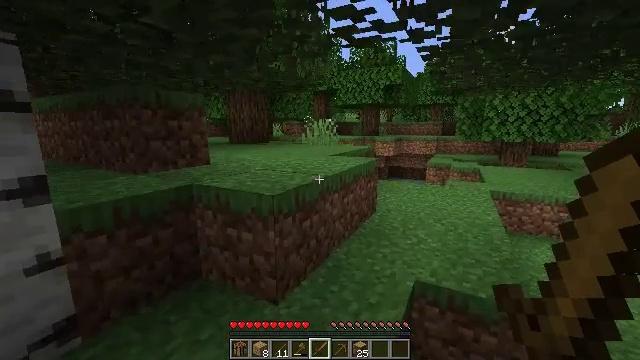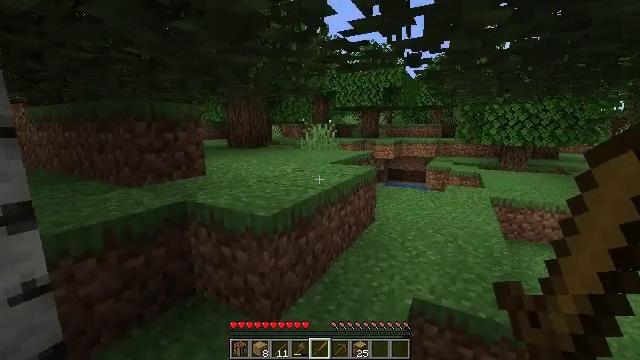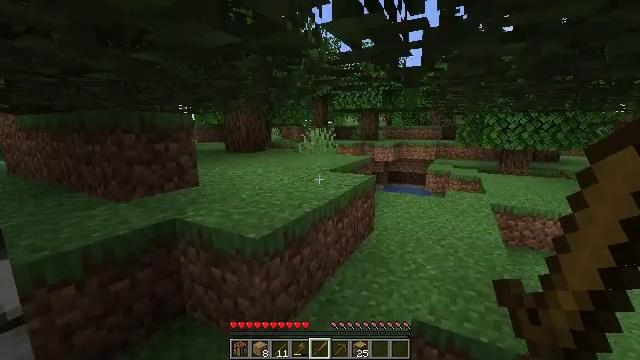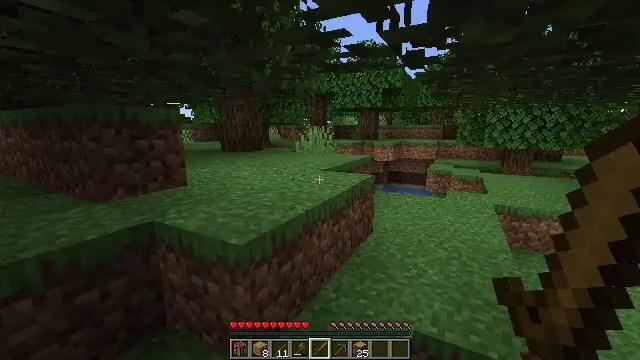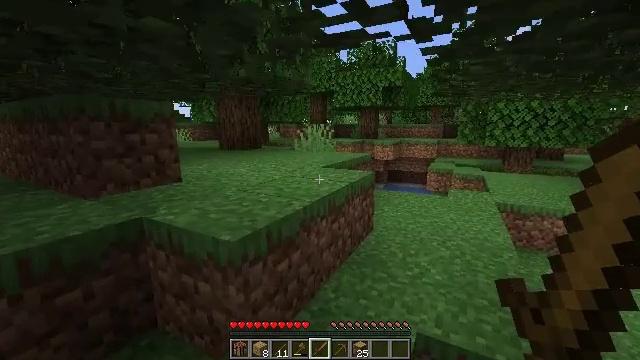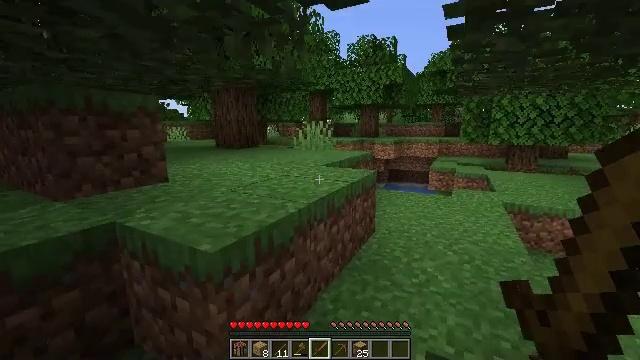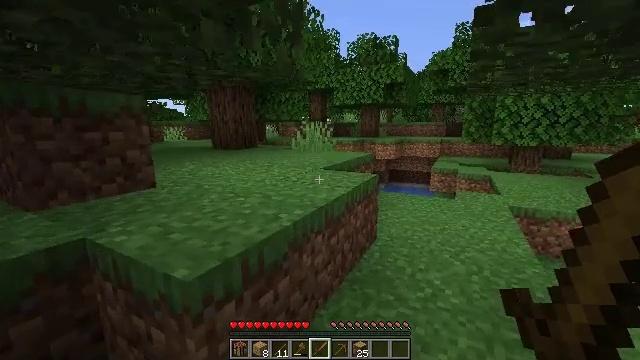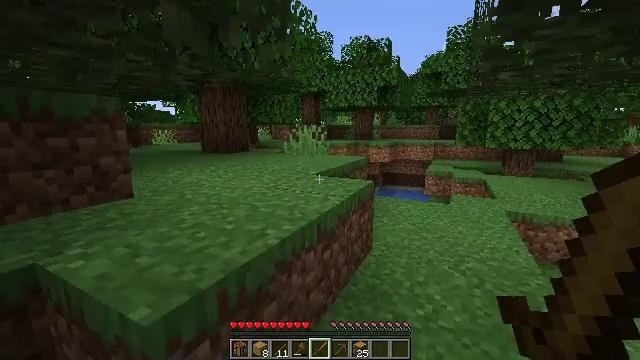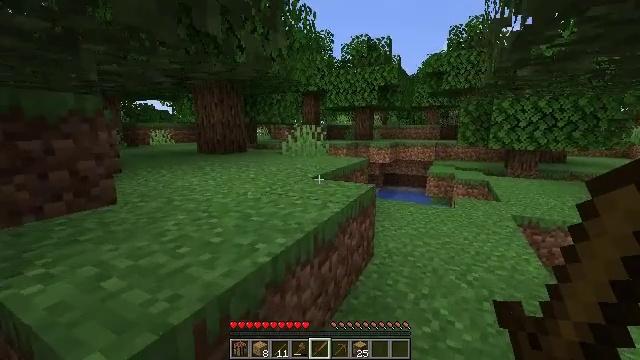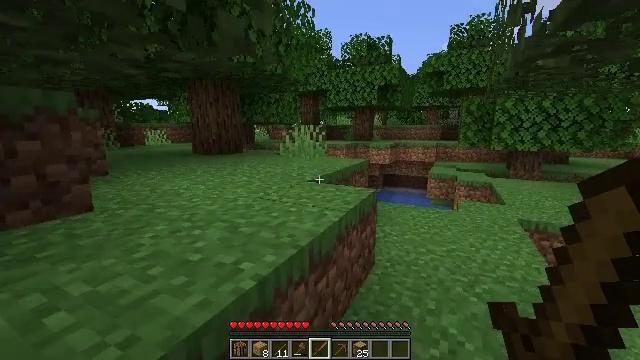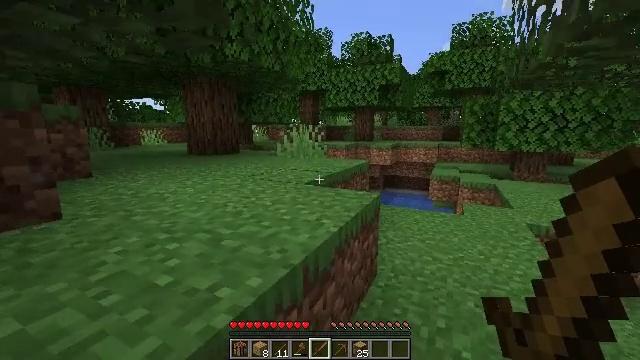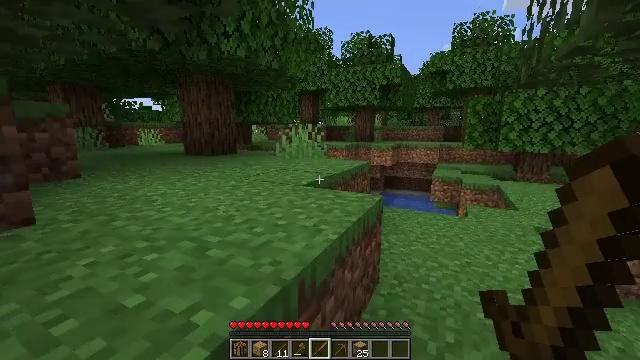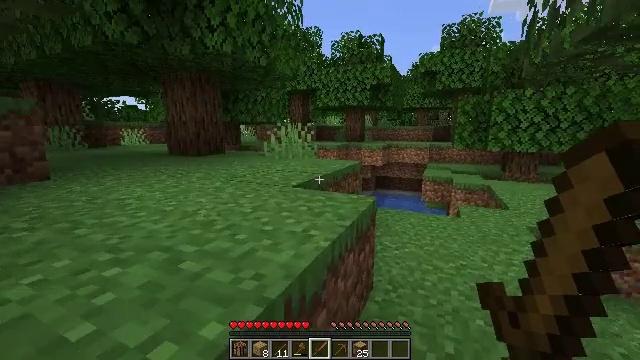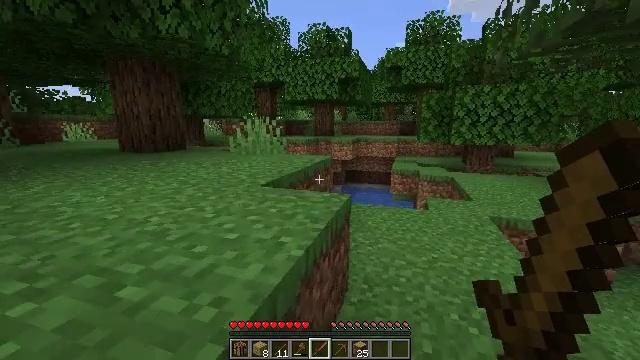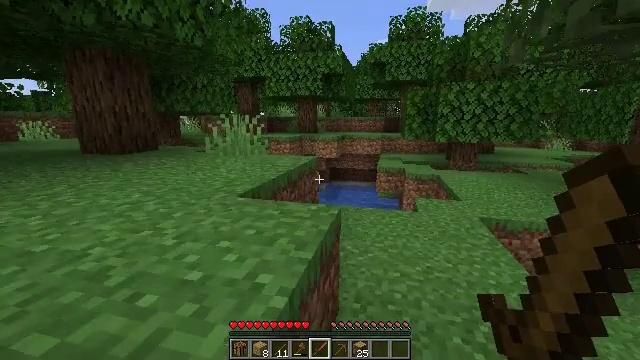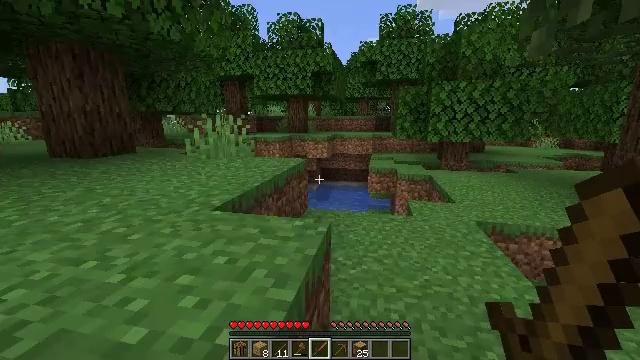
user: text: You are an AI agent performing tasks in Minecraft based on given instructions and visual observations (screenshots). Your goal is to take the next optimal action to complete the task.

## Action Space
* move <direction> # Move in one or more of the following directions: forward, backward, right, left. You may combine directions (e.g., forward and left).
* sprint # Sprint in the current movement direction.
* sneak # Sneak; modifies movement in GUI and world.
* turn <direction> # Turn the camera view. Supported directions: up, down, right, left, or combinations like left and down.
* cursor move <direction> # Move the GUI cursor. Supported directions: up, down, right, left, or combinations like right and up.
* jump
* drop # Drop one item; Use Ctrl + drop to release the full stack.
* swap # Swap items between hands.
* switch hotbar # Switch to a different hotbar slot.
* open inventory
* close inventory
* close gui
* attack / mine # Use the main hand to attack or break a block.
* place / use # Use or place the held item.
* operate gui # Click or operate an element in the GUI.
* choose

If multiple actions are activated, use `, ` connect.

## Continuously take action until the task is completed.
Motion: motion action
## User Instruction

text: Get some roses from the rose bush.
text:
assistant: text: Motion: move forward, jump
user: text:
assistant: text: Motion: move forward, jump
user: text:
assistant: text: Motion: move forward
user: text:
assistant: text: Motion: move forward
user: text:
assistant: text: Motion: move forward
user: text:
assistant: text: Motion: move forward
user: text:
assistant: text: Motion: move forward, turn right
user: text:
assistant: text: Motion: move forward
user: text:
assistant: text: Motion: move forward
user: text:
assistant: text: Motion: move forward
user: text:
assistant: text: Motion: move forward
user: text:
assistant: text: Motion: move forward, turn right
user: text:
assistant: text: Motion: move forward, turn right and down
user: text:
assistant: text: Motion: move forward, turn right
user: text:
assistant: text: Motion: move forward, turn right
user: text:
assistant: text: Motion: move forward, turn right
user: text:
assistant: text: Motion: move forward
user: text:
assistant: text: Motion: move forward, turn right
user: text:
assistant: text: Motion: move forward
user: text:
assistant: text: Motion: move forward
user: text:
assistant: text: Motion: move forward
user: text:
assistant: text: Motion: move forward
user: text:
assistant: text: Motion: move forward, turn left
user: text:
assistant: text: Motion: move forward, turn left
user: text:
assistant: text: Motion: move forward, turn left
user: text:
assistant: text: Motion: move forward, turn left
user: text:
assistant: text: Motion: move forward, turn left
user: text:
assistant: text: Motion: move forward, turn left and up
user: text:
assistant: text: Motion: move forward, turn left and up
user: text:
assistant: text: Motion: move forward, turn left